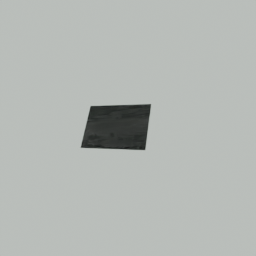
Label: decoration